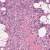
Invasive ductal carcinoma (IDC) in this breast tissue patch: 1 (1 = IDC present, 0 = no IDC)